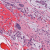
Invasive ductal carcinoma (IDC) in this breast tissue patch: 1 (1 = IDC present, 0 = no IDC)